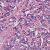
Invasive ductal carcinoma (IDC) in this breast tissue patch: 1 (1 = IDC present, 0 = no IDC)